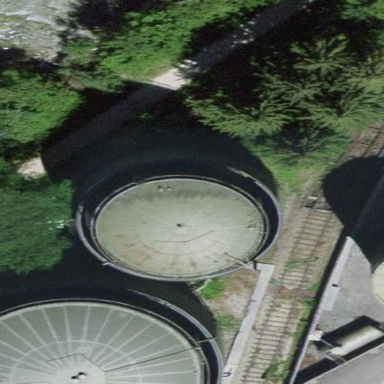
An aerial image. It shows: Storage tank building.